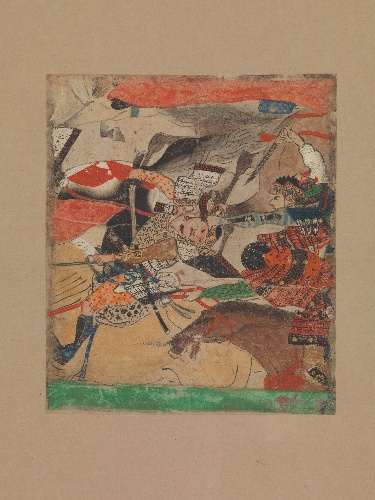
Title: 六波羅合戦　平治物語絵巻　断簡|Battle at Rokuhara, from The Tale of the Heiji Rebellion
Date: first quarter 14th century
Object type: Hanging scroll
Classification: Paintings
Medium: Fragment of a handscroll mounted as a hanging scroll; ink, color, and gold on paper
Culture: Japan
Period: Kamakura period (1185–1333)
Dimensions: Image: 6 13/16 × 5 11/16 in. (17.3 × 14.5 cm)
Overall with mounting: 50 5/16 × 15 1/16 in. (127.8 × 38.2 cm)
Overall with knobs: 50 5/16 × 16 7/8 in. (127.8 × 42.8 cm)
Department: Asian Art
Credit line: Mary Griggs Burke Collection, Gift of the Mary and Jackson Burke Foundation, 2015
Accession year: 2015
Repository: Metropolitan Museum of Art, New York, NY
Tags: Battles|Swords|Men|Horses